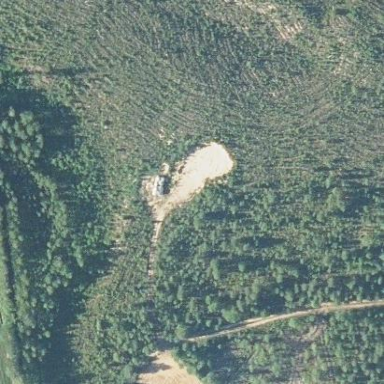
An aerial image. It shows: Quarry area.